Interaction volume radius: 5 \u00c5
Interaction volume height: 10 \u00c5
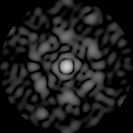
Disorder parameter: 0.7812